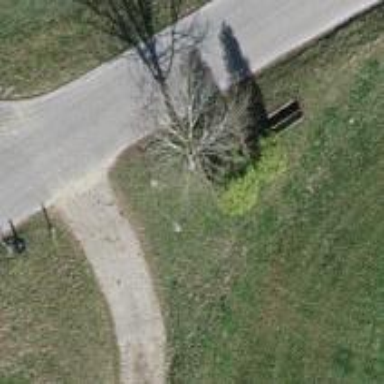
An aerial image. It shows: Historic wayside cross.